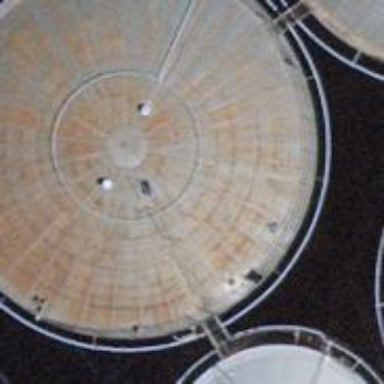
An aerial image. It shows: Building with storage tank.